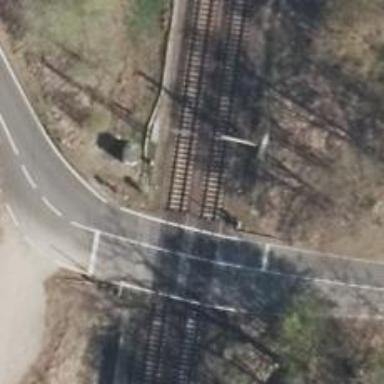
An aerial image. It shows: Level crossing with lights and saltire.